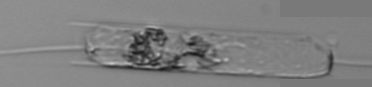
Label: Ditylum_brightwellii